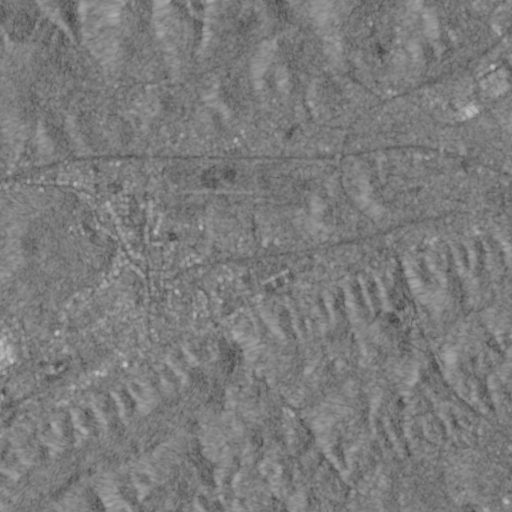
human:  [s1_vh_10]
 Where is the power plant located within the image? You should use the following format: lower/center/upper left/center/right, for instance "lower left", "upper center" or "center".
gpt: The power plant is located in the lower left of the image.
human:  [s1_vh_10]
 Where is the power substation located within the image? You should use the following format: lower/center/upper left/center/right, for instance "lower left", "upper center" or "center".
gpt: The power substation is located in the center right of the image.
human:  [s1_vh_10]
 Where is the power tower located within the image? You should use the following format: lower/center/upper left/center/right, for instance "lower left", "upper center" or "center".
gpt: The power tower is located in the right of the image.
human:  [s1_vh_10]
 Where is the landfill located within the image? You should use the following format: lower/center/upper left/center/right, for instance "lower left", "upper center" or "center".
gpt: There is no landfill in the image.

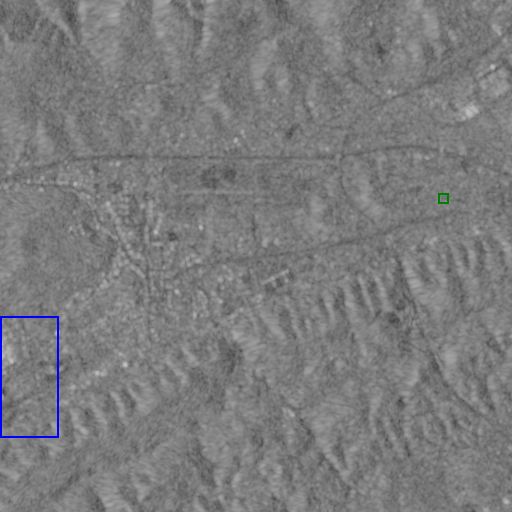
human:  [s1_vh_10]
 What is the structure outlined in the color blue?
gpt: The structure outlined in blue is a power plant.
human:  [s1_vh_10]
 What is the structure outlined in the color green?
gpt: The structure outlined in green is a power substation.
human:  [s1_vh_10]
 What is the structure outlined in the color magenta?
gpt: There is no magenta outline.